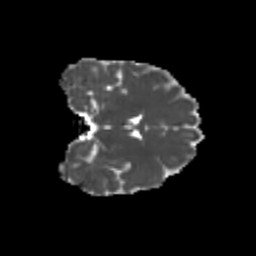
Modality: MD
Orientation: coronal
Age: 21
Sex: female
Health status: healthy
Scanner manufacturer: philips
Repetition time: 7.391 s
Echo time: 0.08599 s